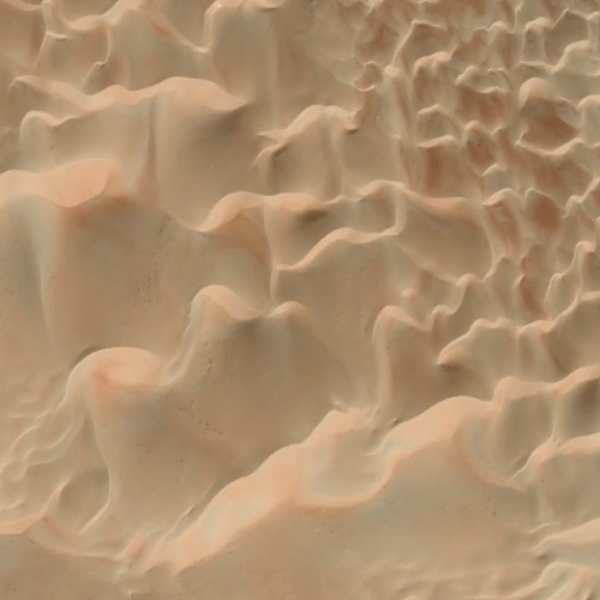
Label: Desert